Question: I had a similar to problem to this question: <URL>
And thanks to the answer from this page, it now works when I hover.
However, when I click the button, I get something similar to this:

Unlike the original question, my button has a drop down menu so it may differ slightly to the original answer.
I think I just have to make a change to my CSS but I'm not entirely sure with what.
Thank you for your help.
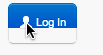
Answer: I added this CSS:
'''
.navbar .nav > li.dropdown.open > .dropdown-toggle,
.navbar .nav > li.dropdown.active > .dropdown-toggle,
.navbar .nav > li.dropdown.open.active > .dropdown-toggle{
color: red;
background: blue;
}
'''
And this did the job.